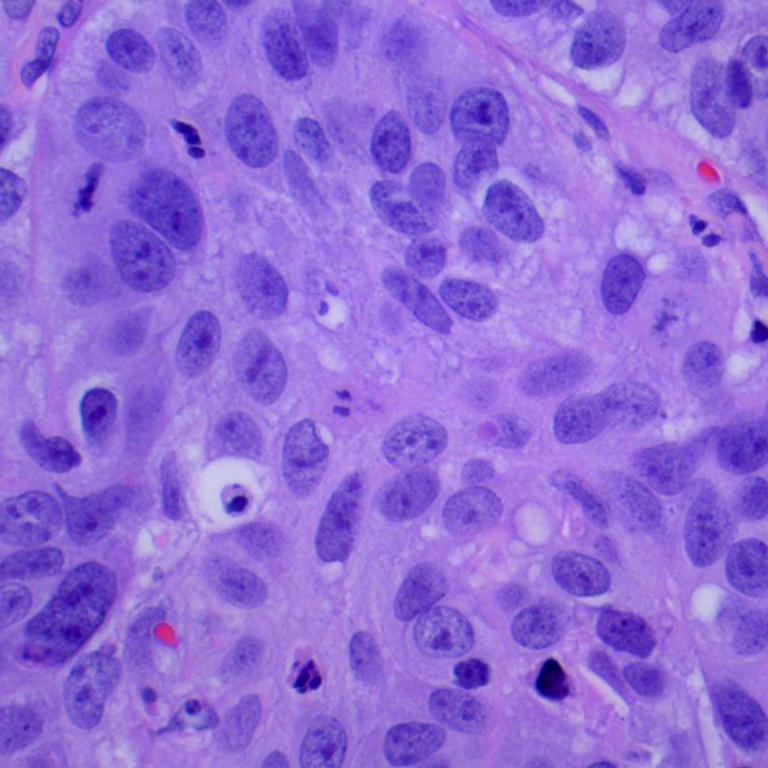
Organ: lung
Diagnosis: squamous carcinomas